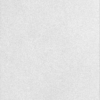
Label: dusty